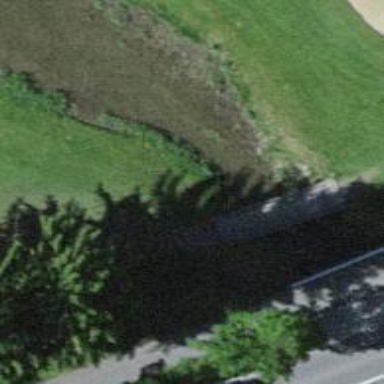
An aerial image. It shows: Designated golf cart path with grade4 tracktype.